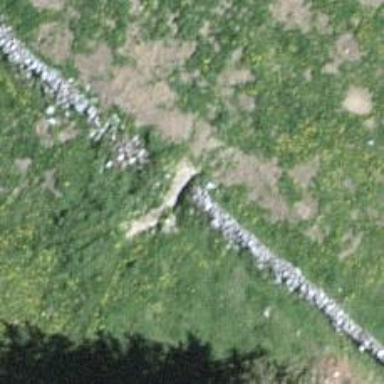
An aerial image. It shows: Wall made of dry stone.